Field crop: maize
Growth stage: 1
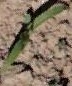
Species: maize